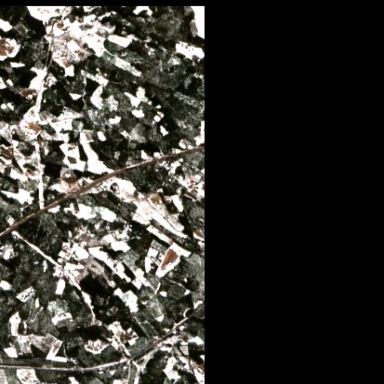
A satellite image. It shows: Mixed woodland with various types of leaves.